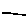
Label: line